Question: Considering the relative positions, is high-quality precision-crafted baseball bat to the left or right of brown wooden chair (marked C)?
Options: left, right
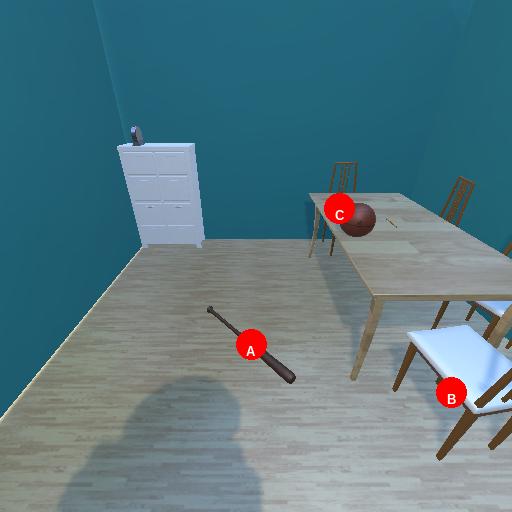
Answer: left